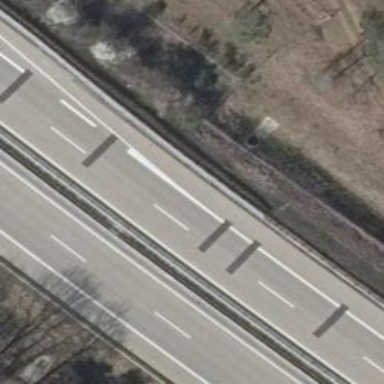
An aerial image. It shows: Concrete motorway.